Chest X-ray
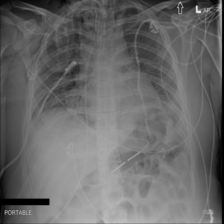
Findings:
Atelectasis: negative
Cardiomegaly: negative
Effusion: negative
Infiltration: negative
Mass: negative
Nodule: negative
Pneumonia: negative
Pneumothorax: negative
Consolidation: negative
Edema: negative
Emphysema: negative
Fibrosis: negative
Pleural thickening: negative
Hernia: negative